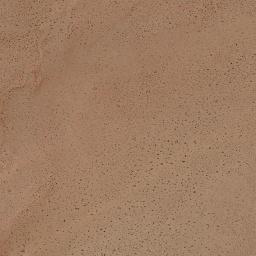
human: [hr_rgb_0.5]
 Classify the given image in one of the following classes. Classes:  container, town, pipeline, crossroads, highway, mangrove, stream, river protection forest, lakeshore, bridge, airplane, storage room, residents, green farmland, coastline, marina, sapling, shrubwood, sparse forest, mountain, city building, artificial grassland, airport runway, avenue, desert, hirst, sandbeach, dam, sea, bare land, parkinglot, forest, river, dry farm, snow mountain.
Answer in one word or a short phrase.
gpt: desert